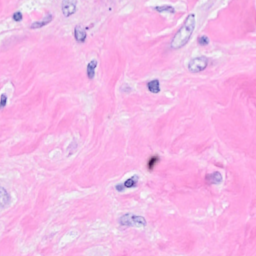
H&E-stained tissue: Breast